Field crop: maize
Growth stage: 2
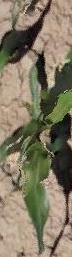
Species: maize